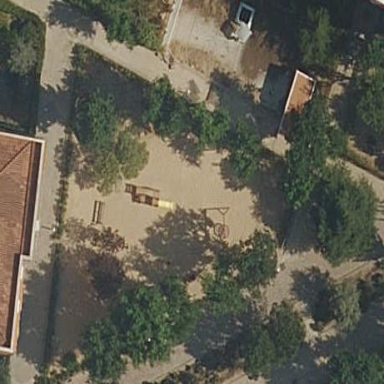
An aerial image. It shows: Playground area for leisure activities on the land.